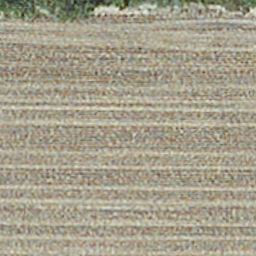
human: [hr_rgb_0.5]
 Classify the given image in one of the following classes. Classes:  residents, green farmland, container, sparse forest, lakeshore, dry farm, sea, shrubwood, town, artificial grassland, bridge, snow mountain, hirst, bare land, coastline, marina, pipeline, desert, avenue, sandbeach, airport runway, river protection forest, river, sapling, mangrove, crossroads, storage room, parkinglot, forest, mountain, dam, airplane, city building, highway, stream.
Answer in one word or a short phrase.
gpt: dry farm